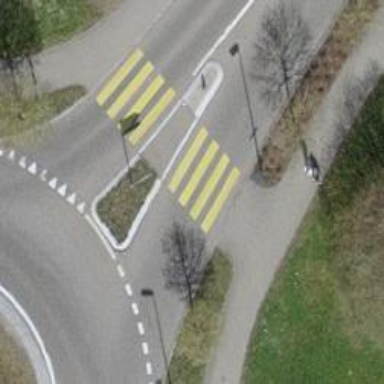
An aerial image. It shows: Uncontrolled crossing with pedestrian island.